Aerial crown-view tile of a tropical tree (Barro Colorado Island, Panama), acquired 20240716:
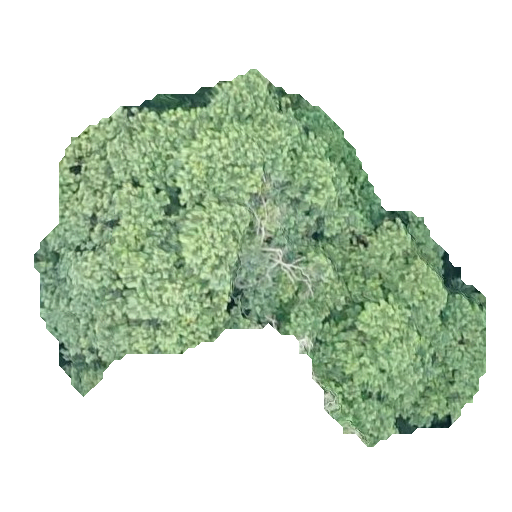
Species: Quararibea stenophylla
GBIF accepted scientific name: Quararibea stenophylla
Crown area: 159.749 m²